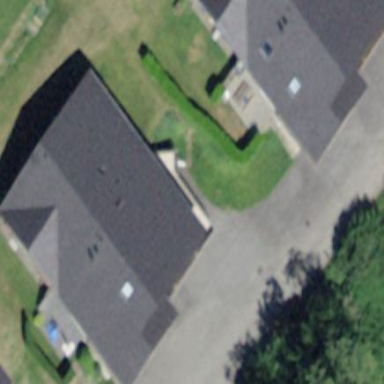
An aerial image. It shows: Gabled building with roof oriented along its structure.